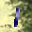
Label: 1